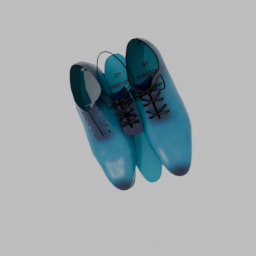
Label: people